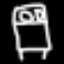
Label: bed